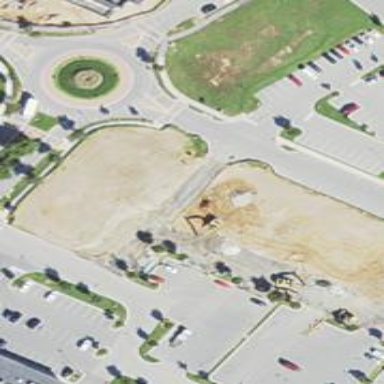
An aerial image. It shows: Fitness center located in leisure land.